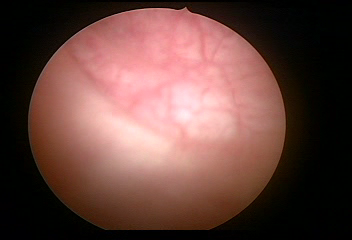
Modality: WLC
Class: Normal mucosa
Bladder cancer association: No